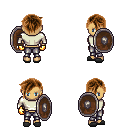
a pixel art fantasy rpg character, female body template, human, tanned skin, white long-sleeve shirt, metal pants, brown pixie cut hairstyle, gold gloves, gray slippers, shield, four views (front, back, left, right), 2x2 character sprite sheet, small pixel art, hard edges, no anti-aliasing